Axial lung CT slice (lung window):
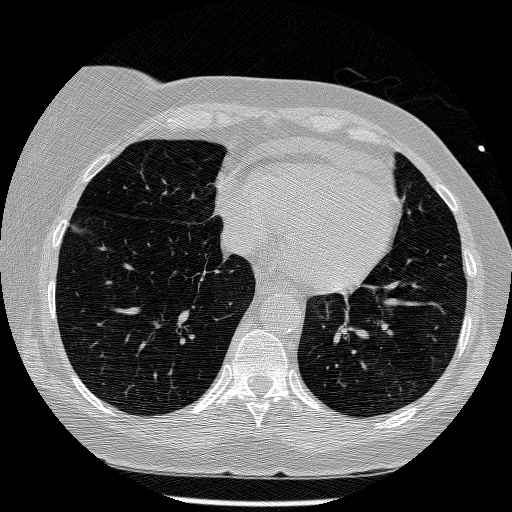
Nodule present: no